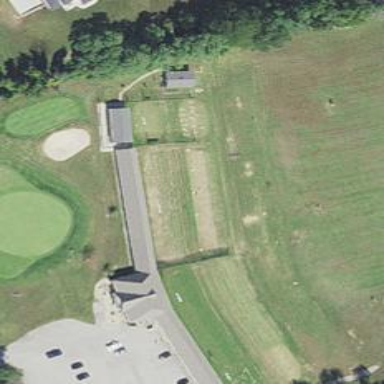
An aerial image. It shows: Grass area designated as golf tee.